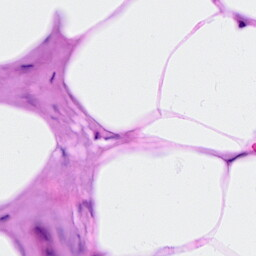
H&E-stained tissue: Breast